Question: I need to pass a variables depend on if, I wrote this code
'''
var firstFoo = 2;
$('div').click(function() {
if(firstFoo == 1){
var
var1 = 'var1',
var2 = 'var2',
var3 = 'var3';
}
else{
var
var1 = 'no var1',
var2 = 'no var2',
var3 = 'no var3';
}
$('<span></span>',{
'data-var1': var1,
'data-var2': var2,
'data-var3': var3
}).insertAfter(this);
});
'''
The code works fine see example on jsfiddle <URL>
But when I click JSHint I got errors
(var is already defined) & (var used out of scope)

And I don't know if that mean my code not working as it should on all browsers and situations
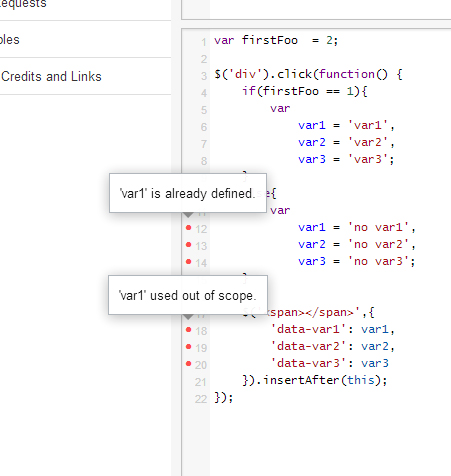
Answer: In javascript there is no concept of block scope, all variables will be declared in the respective function scope/global scope.
In your case you are declaring the same variables twice in the same functional scope, that is the reason for the warning.... even though you declare a variable at the bottom of the page, its scope will be the entire pages because of <URL>
'''
var firstFoo = 2;
$('div').click(function () {
var var1, var2, var3;
if (firstFoo == 1) {
var1 = 'var1';
var2 = 'var2';
var3 = 'var3';
} else {
var1 = 'no var1';
var2 = 'no var2';
var3 = 'no var3';
}
$('<span></span>', {
'data-var1': var1,
'data-var2': var2,
'data-var3': var3
}).insertAfter(this);
});
'''